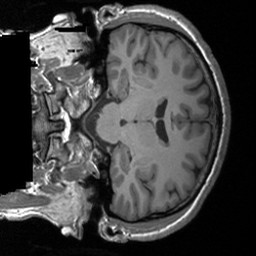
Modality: T1w
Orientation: coronal
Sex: male
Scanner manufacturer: siemens
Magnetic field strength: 3 T
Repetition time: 1.9 s
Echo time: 0.00226 s